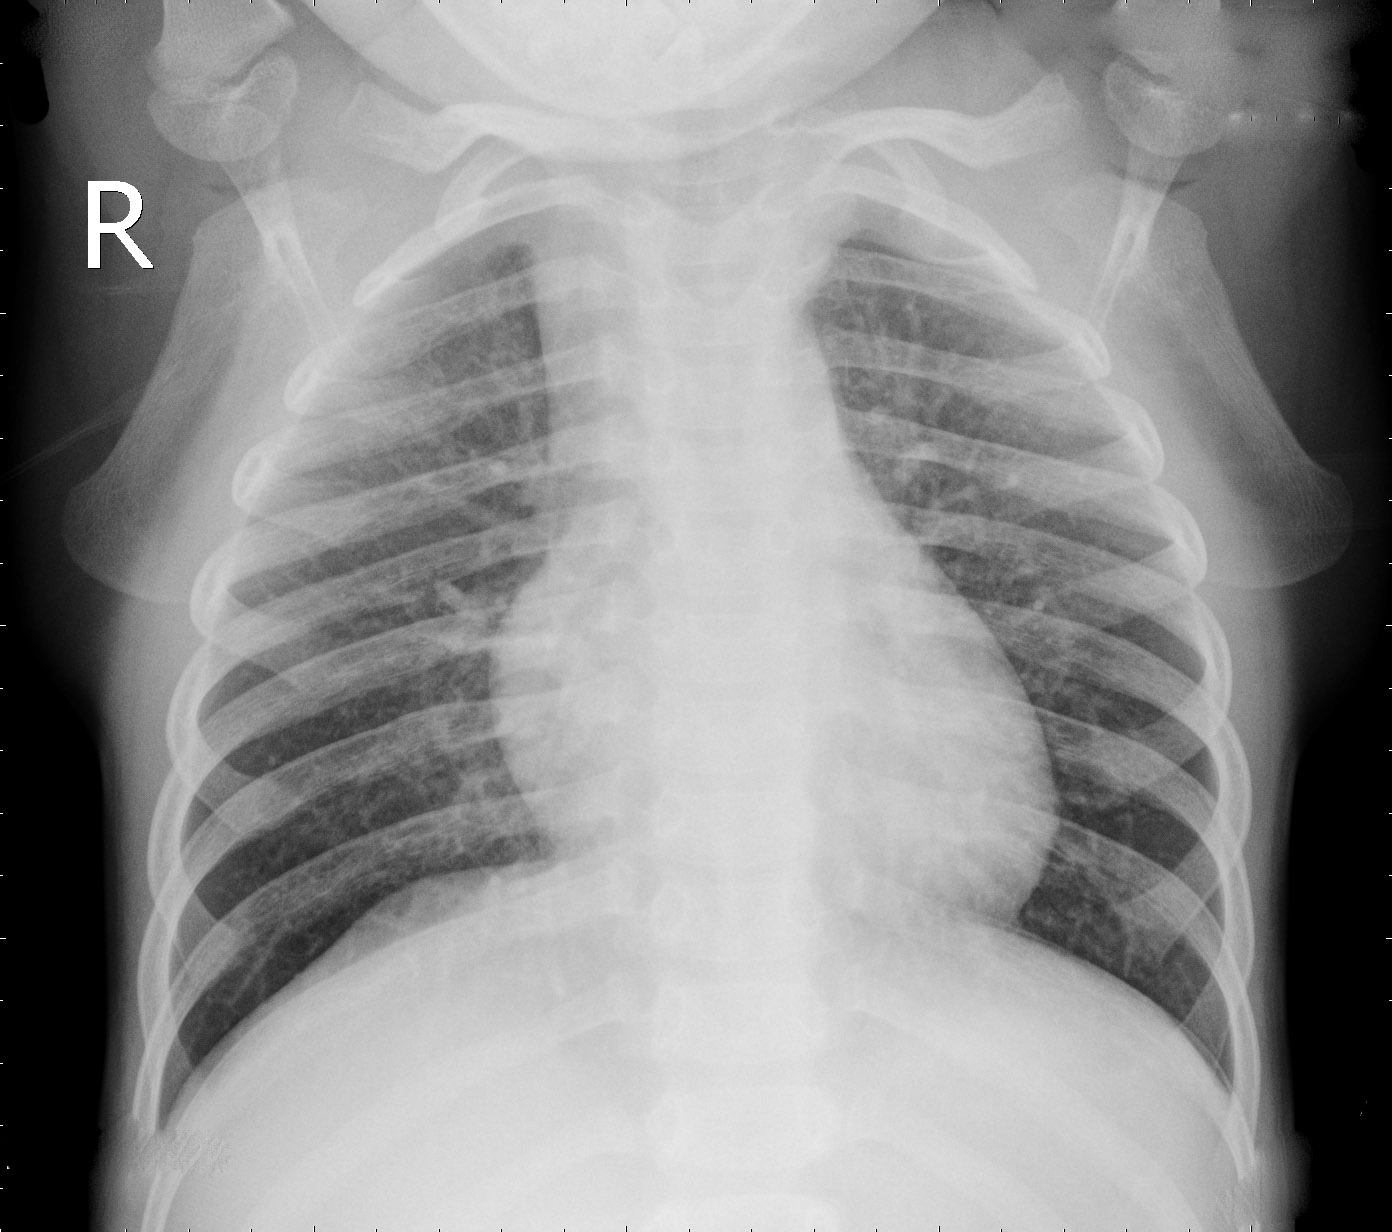
Diagnosis: NORMAL